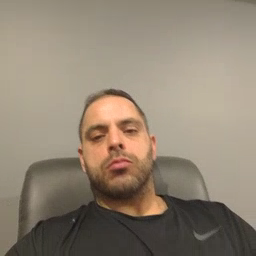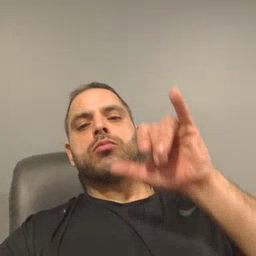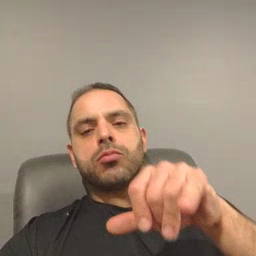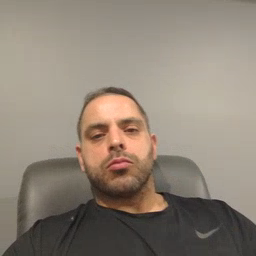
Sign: that